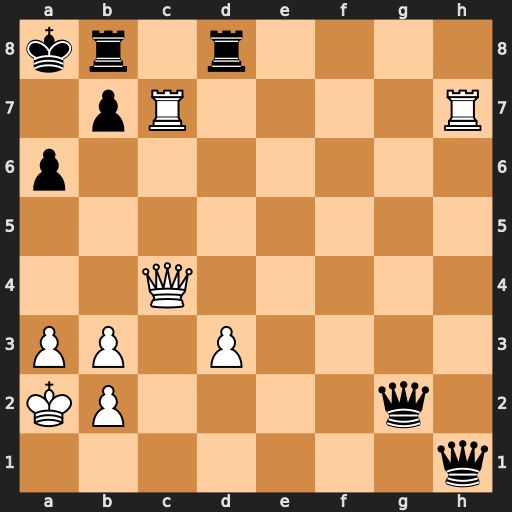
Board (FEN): kr1r4/1pR4R/p7/8/2Q5/PP1P4/KP4q1/7q
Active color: w
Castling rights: -
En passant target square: -
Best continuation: Qxa6+ bxa6 Ra7#